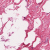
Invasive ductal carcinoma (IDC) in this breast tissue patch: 0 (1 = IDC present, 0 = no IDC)